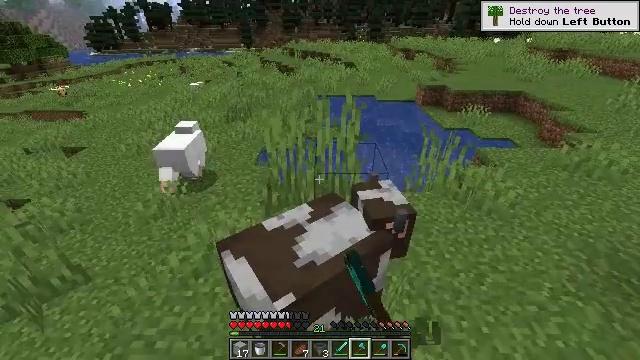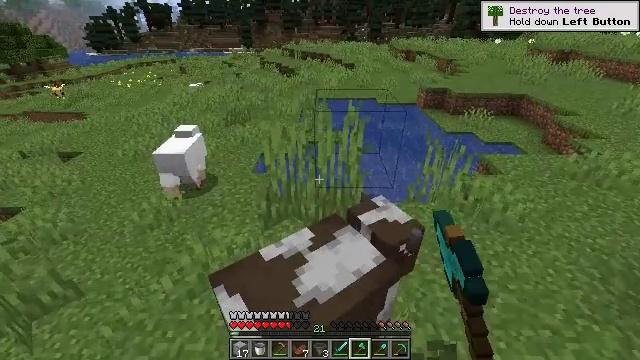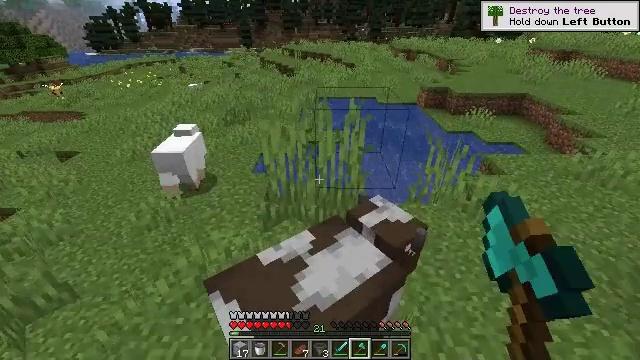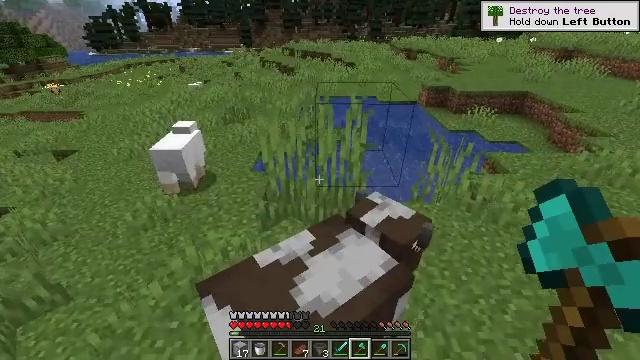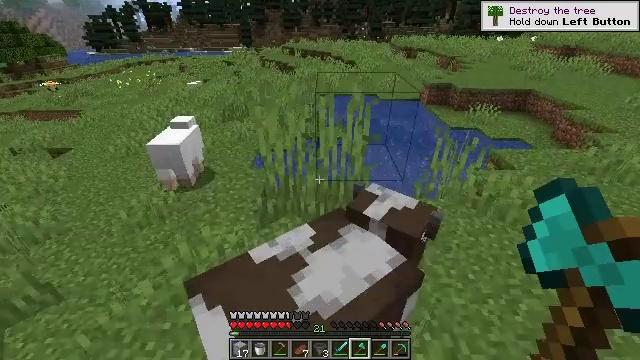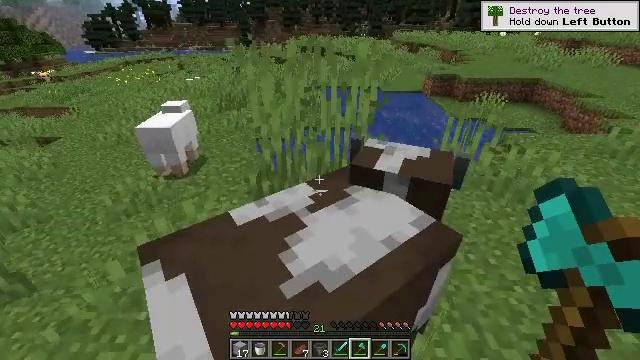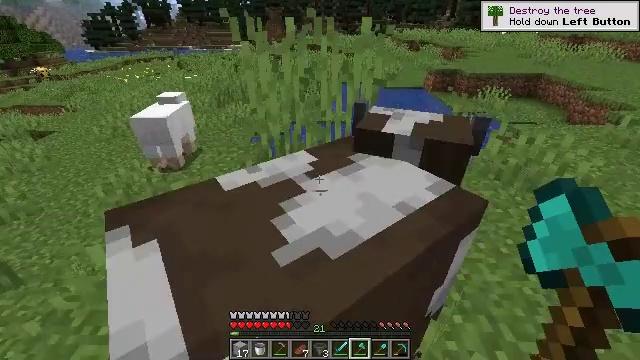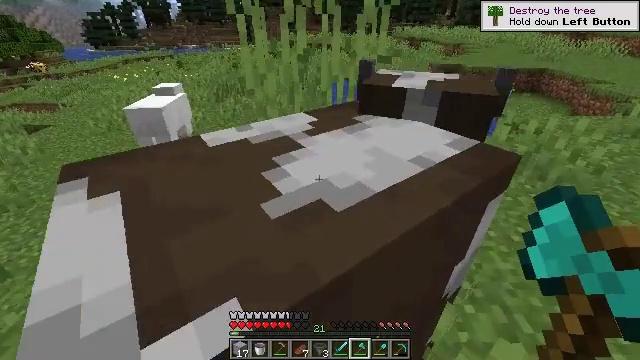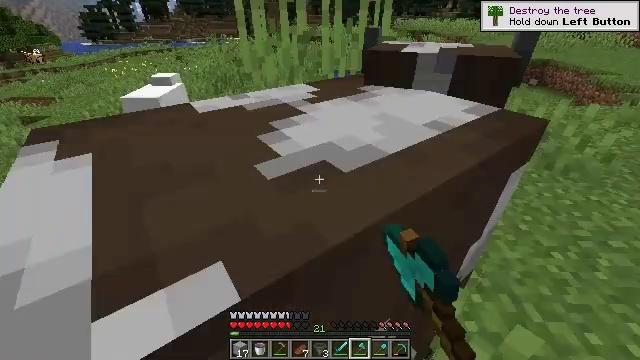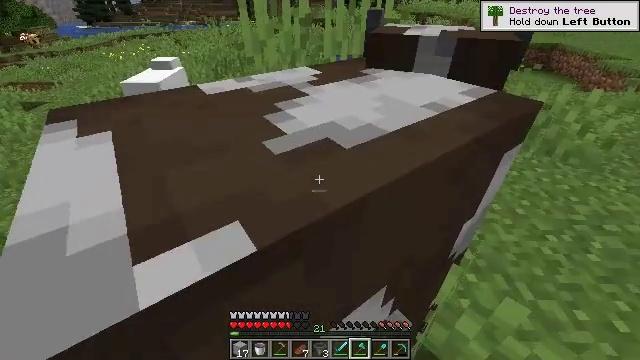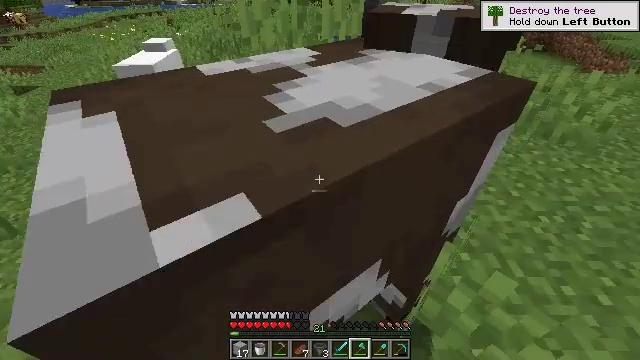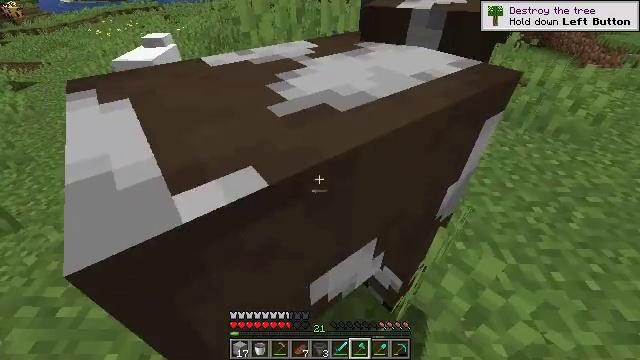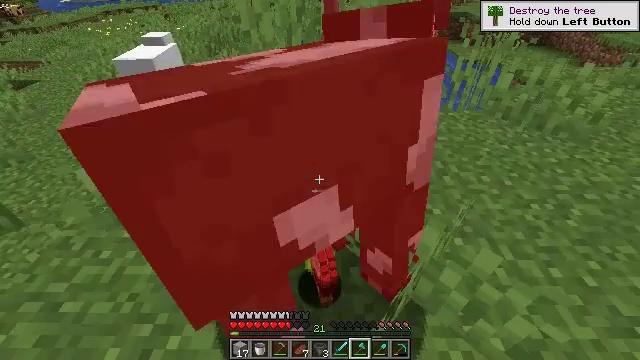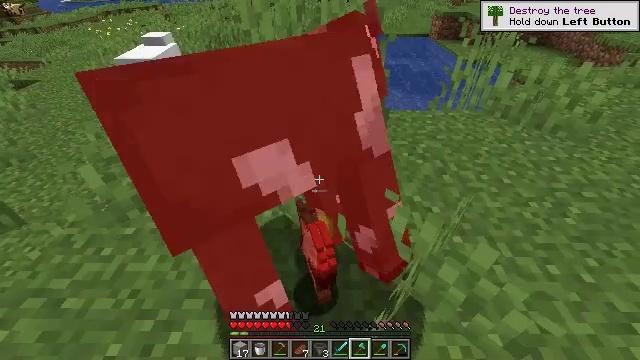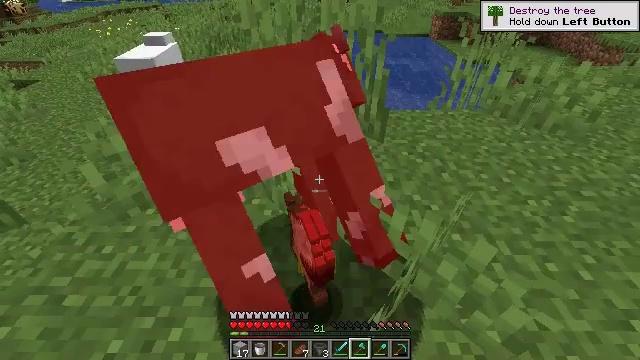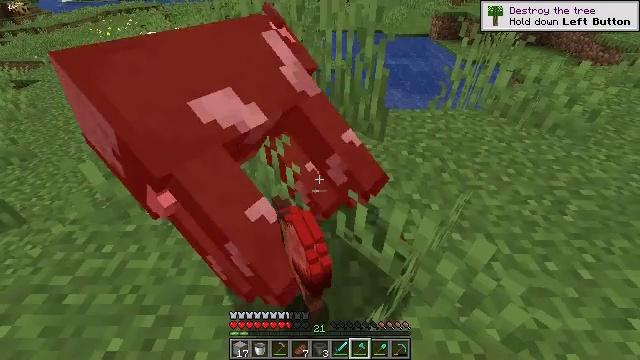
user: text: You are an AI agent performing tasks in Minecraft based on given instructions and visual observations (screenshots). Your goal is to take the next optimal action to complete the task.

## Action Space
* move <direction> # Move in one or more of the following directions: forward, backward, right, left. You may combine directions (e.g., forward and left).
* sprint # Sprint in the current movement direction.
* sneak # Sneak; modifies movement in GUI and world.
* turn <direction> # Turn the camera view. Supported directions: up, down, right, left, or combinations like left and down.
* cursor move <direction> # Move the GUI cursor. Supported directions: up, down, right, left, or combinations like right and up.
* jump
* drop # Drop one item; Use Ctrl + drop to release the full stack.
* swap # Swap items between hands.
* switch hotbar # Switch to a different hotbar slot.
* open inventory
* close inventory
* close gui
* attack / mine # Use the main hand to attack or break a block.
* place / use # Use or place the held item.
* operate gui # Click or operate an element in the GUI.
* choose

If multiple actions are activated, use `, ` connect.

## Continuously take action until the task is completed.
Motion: motion action
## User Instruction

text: Hunt a cow.
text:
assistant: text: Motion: no_op
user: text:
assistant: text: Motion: no_op
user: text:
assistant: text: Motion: no_op
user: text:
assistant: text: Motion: no_op
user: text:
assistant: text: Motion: no_op
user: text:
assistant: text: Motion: no_op
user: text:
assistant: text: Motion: attack / mine
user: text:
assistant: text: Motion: turn down, attack / mine
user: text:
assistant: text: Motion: turn down, attack / mine
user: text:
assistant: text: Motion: turn down, attack / mine
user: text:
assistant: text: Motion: attack / mine
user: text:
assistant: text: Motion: no_op
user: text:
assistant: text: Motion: no_op
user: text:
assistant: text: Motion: no_op
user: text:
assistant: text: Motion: no_op
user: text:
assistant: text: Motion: no_op
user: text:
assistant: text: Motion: no_op
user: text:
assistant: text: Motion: no_op
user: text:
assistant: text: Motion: no_op
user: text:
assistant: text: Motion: no_op
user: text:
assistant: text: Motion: no_op
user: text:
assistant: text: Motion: no_op
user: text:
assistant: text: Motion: move forward
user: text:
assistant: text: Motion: move forward, turn left
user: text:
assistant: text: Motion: move forward
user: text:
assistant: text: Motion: move forward
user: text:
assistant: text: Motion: move forward, turn right
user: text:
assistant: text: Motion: move forward, turn right and up
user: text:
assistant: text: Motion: move forward, turn right and up
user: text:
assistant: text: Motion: move forward, turn right and up